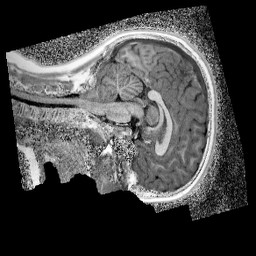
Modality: UNIT1_denoised
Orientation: sagittal
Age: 12
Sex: female
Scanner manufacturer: siemens
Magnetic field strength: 3 T
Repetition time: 4 s
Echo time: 0.00299 s